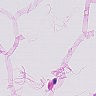
Metastatic tissue present: no